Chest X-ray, AP view. Patient: 11 years old, sex M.
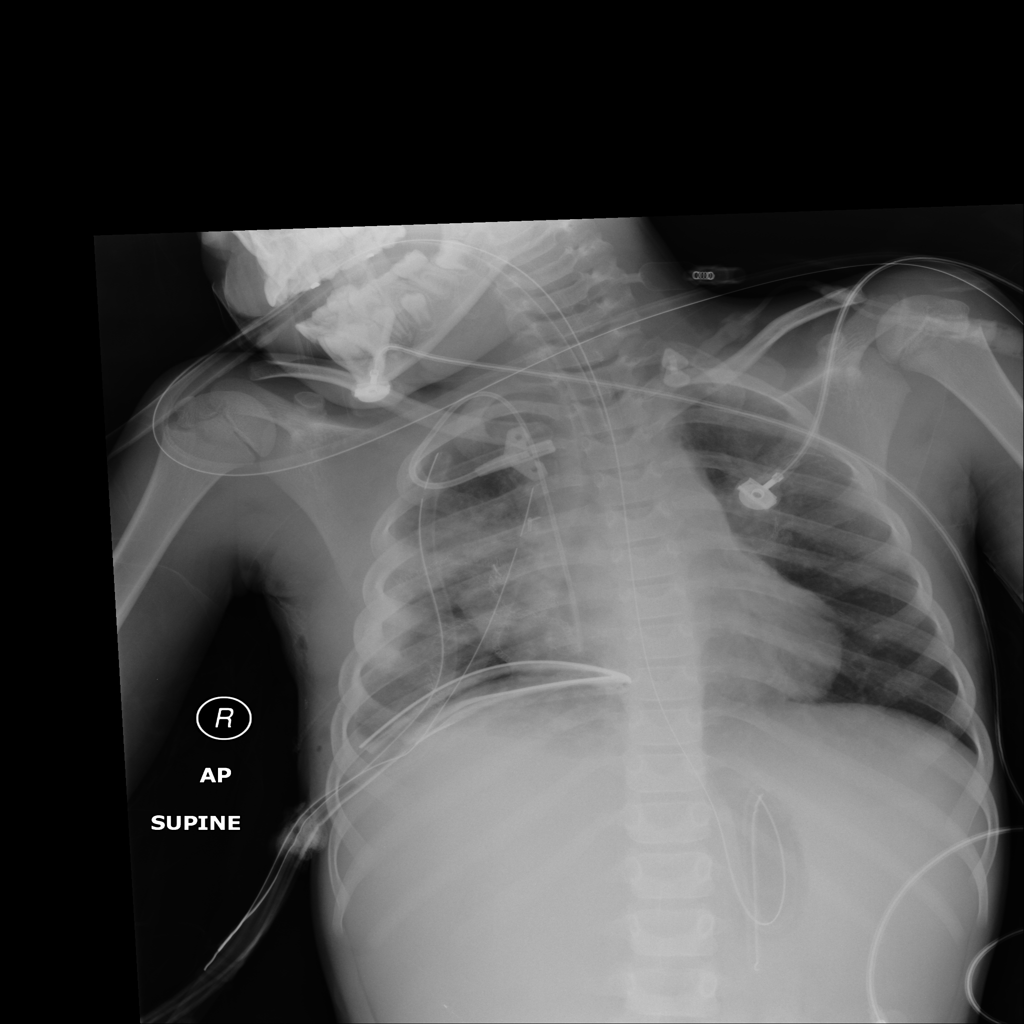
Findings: No Finding